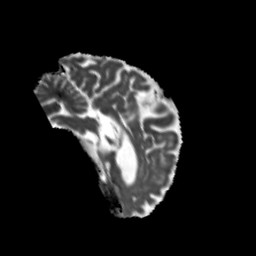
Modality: MD
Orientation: sagittal
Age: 75
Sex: male
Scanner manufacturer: siemens
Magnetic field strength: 3 T
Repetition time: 5.25 s
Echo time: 0.08 s